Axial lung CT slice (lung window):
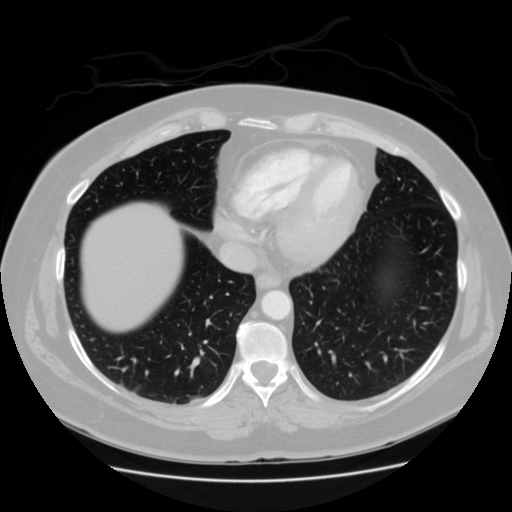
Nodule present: no